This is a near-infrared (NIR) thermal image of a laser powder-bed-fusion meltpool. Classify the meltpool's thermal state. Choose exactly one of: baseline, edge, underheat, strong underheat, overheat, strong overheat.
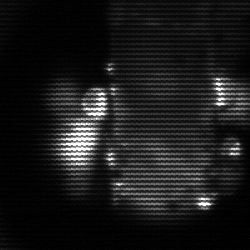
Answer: strong underheat